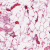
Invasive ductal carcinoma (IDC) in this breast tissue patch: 0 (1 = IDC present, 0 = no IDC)